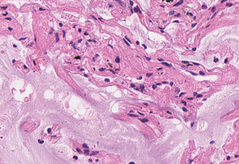
Tumor epithelial tissue: no
Tumor-associated stroma tissue: no
Normal tissue: yes